Interaction volume radius: 5 \u00c5
Interaction volume height: 15 \u00c5
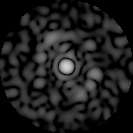
Disorder parameter: 0.8627